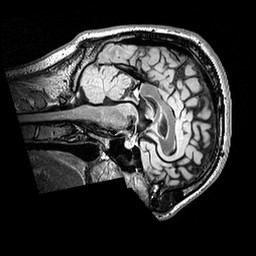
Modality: FLAIR
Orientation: sagittal
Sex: male
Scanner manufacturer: siemens
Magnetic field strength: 3 T
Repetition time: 5 s
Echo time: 0.395 s